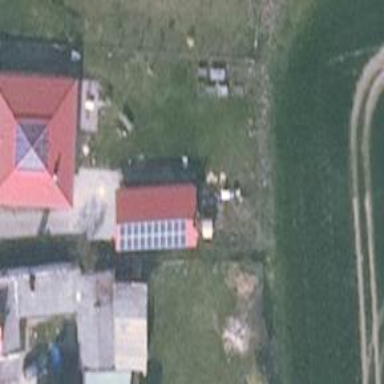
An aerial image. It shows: Small solar photovoltaic panel used as generator to produce electricity.